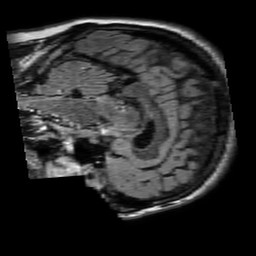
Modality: FLAIR
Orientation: sagittal
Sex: male
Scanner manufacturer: philips
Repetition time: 11 s
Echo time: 0.125 s